Field crop: tomato
Growth stage: 1
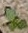
Species: solanum